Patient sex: M
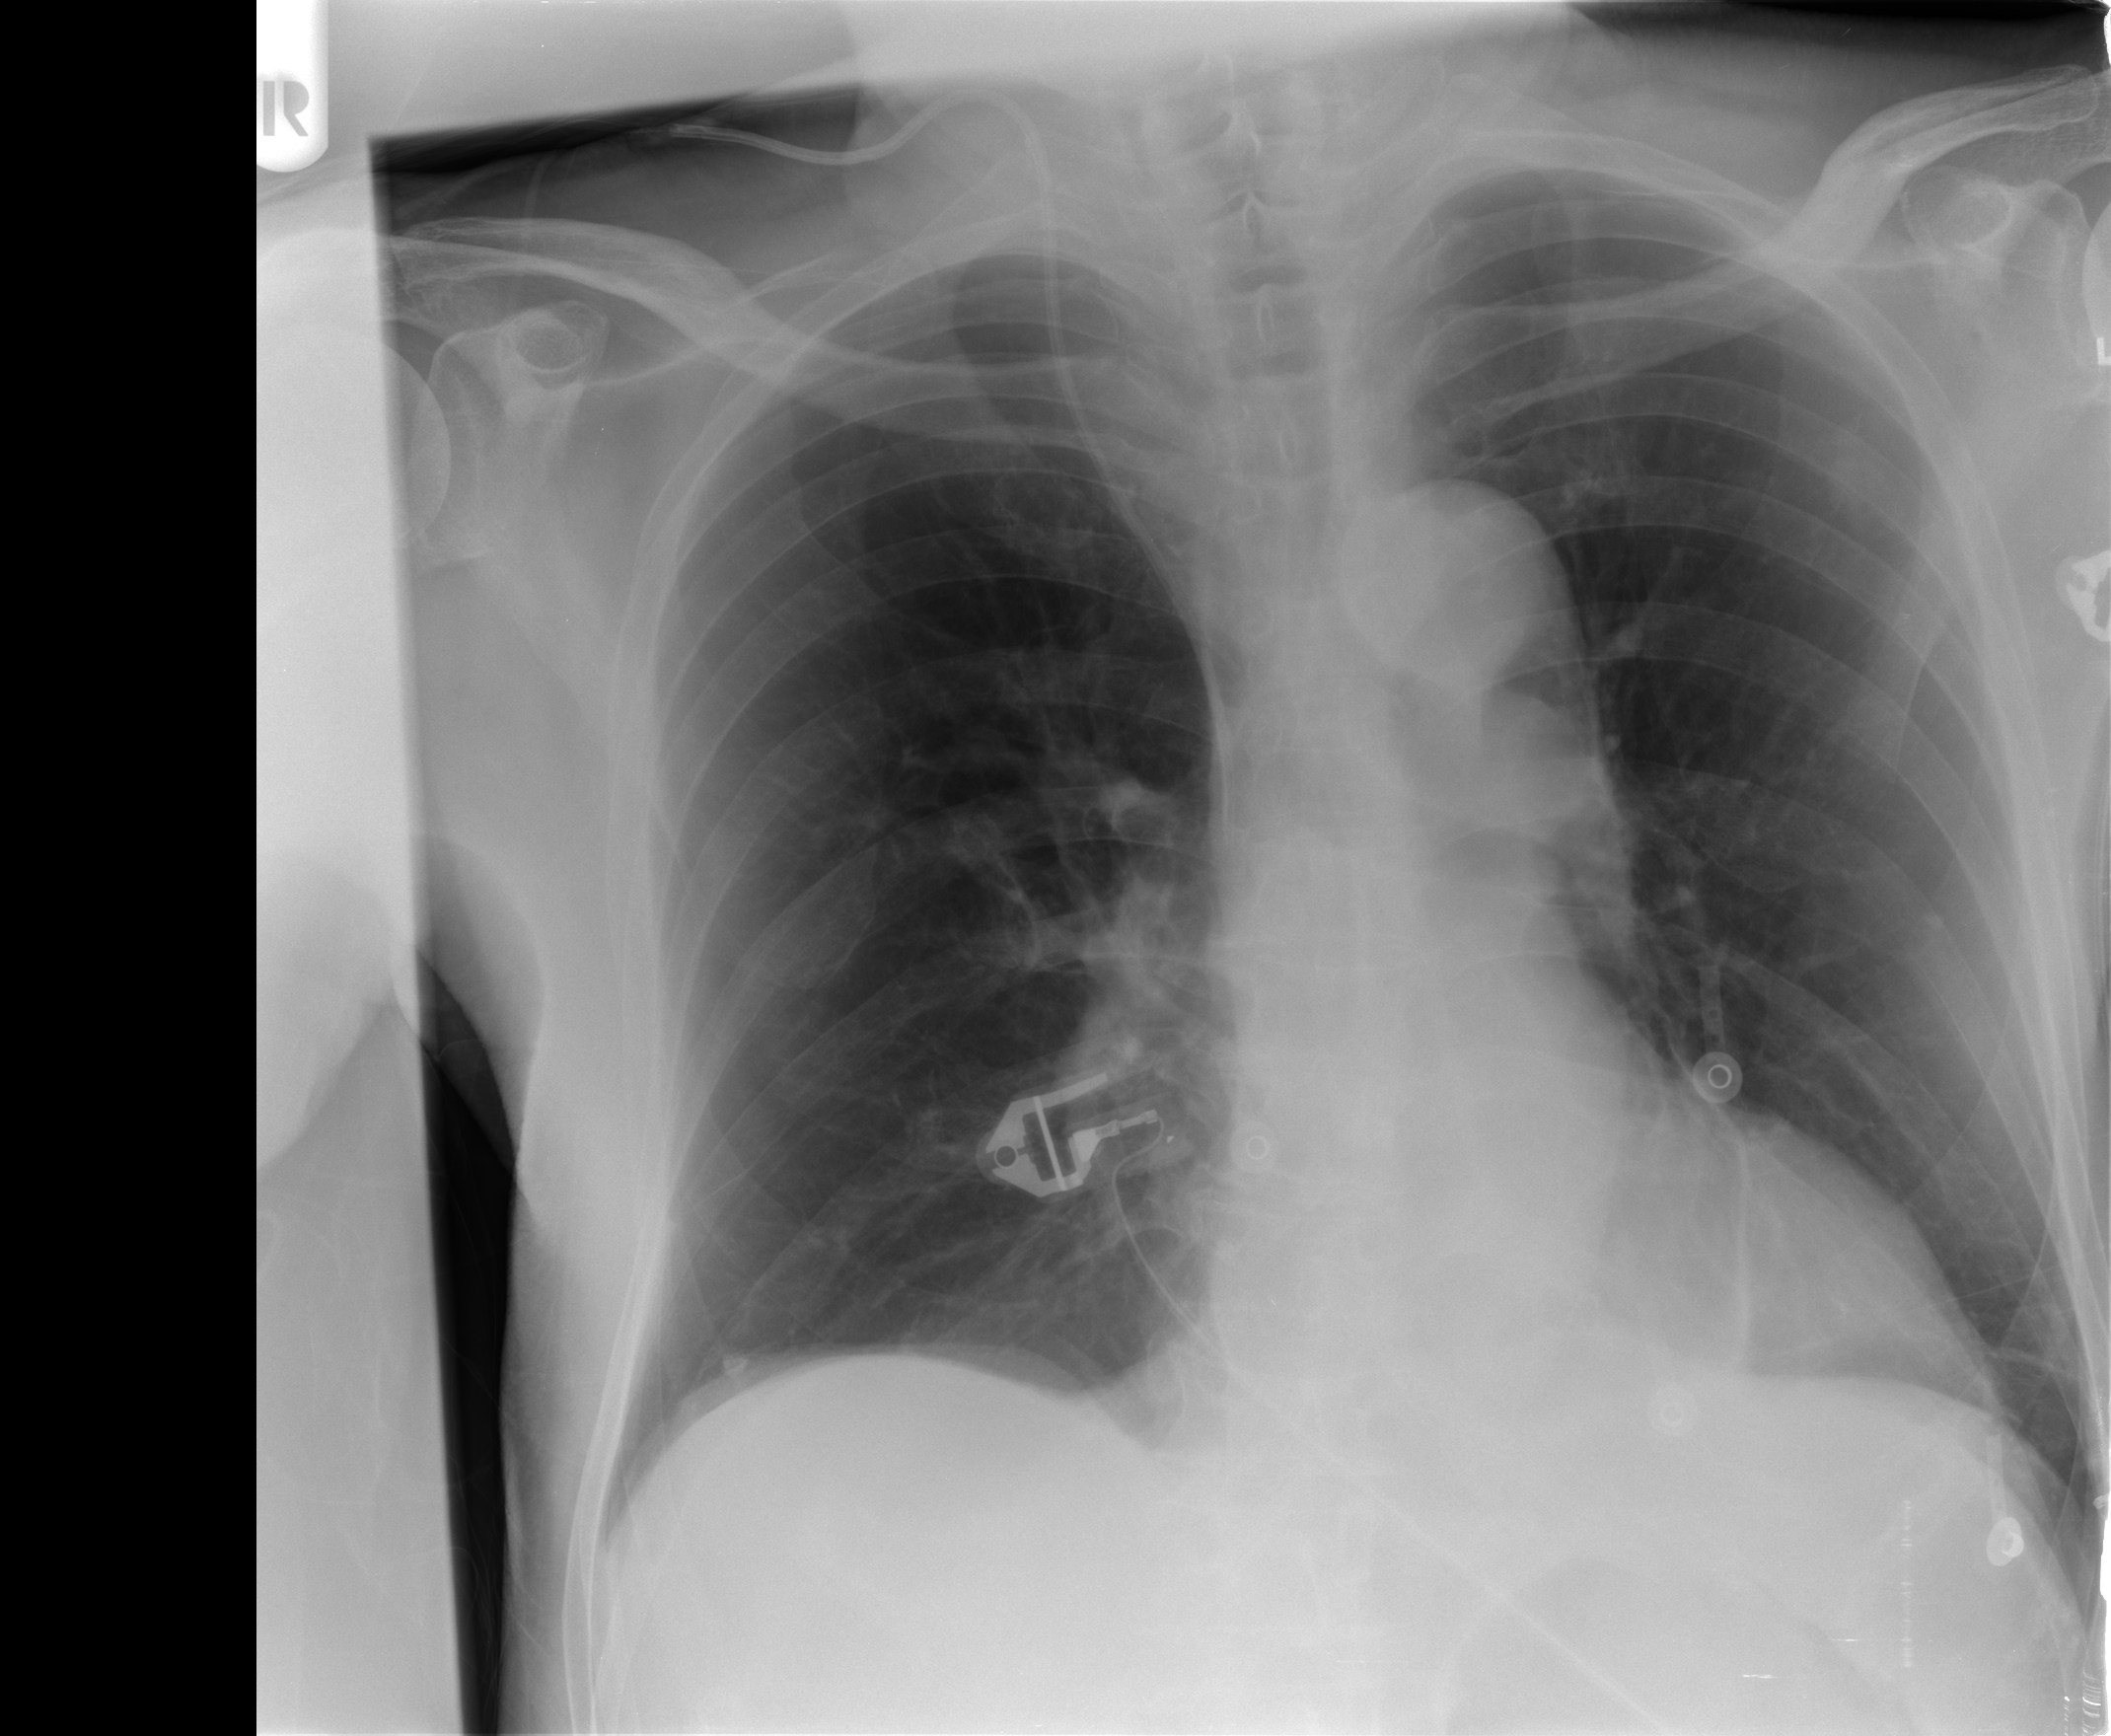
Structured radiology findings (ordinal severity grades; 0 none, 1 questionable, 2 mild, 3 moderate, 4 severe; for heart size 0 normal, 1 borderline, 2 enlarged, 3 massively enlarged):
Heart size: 0
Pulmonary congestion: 0
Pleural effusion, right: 0
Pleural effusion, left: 0
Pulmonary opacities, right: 0
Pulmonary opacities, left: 0
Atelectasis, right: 2
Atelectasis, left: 0